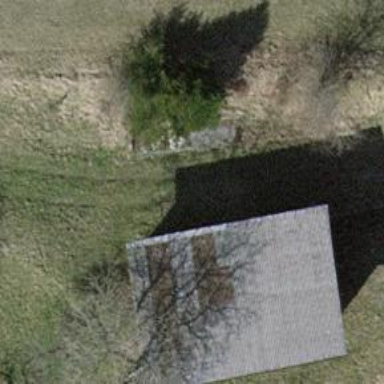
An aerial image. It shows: Barn.